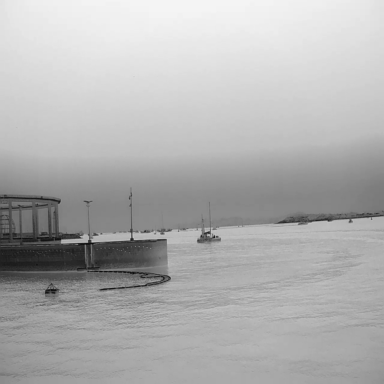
There are five sailboats in the infrared image.